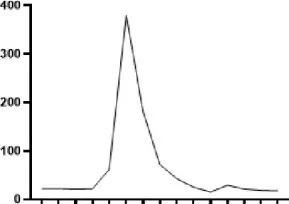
Cardiac enzyme profile examination results. AST results.
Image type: chart (chart)